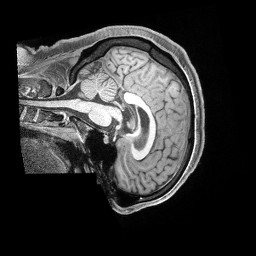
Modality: T1w
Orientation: sagittal
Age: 43
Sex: male
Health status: ill
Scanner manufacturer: siemens
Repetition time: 2.4 s
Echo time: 0.00231 s